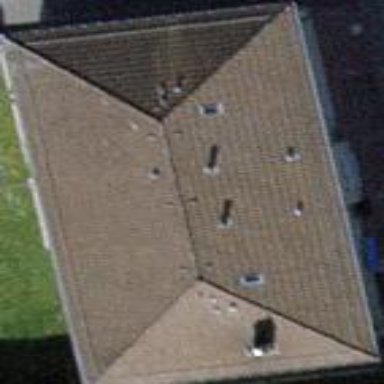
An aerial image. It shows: Building with hipped roof oriented along.